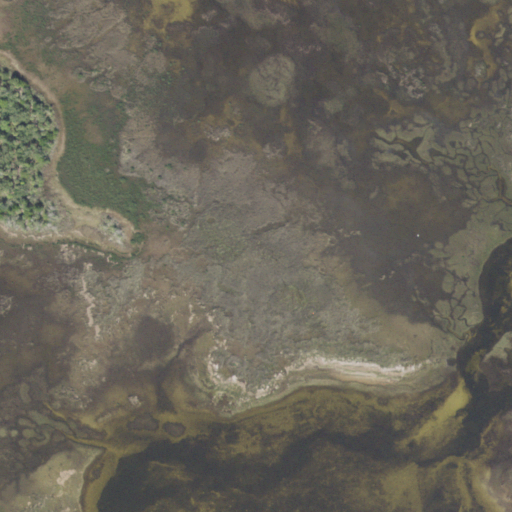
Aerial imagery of cape in Florida named Bowlegs Point containing herbaceous wetlands, open water, woody wetlands, and barren land